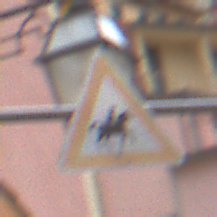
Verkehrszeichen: ReiterLinks
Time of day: Midday
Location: Outdoor (Urban)
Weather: Overcast
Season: NotSpecified
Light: Natural